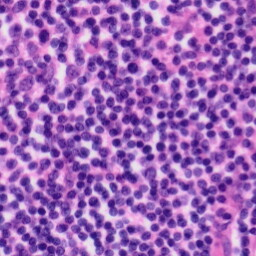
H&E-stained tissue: Tonsil